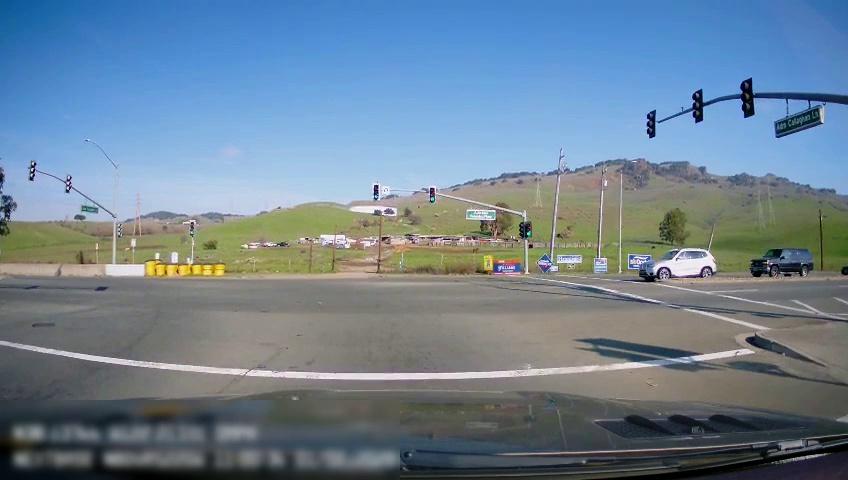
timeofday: Day
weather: Sunny
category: Drivable Space
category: Vehicles | SUV
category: Vehicles | SUV
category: Vehicles | Car
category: Lanes | Opposite Lane
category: Traffic | Lights
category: Traffic | Lights
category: Traffic | Lights
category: Traffic | Lights
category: Traffic | Lights
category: Traffic | Lights
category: Traffic | Lights
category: Traffic | Signs
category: Traffic | Lights
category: Traffic | Lights
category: Traffic | Signs
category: Traffic | Lights
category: Traffic | Lights
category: Traffic | Signs